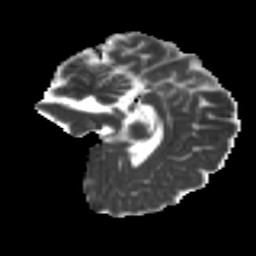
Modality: MD
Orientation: sagittal
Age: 27
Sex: female
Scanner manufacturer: ge
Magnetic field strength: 3 T
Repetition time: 7.8 s
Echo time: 0.0606 s